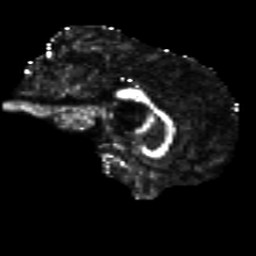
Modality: FA
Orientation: sagittal
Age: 26
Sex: male
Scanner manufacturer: siemens
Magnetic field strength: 3 T
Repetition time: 8.8 s
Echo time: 0.085 s